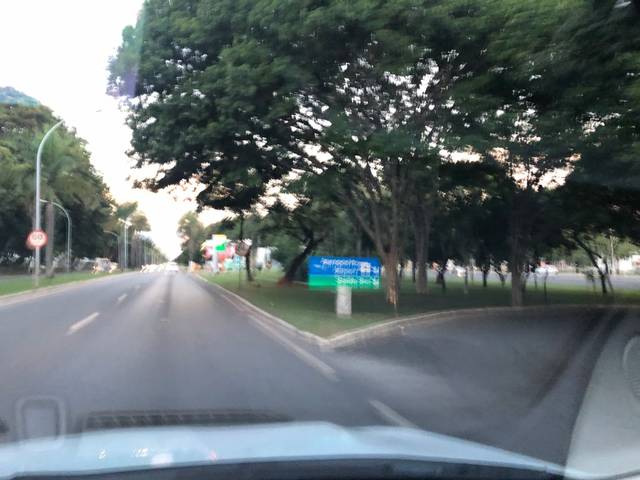
Region: Brazil
Coordinates: -15.828, -47.917